Interaction volume radius: 5 \u00c5
Interaction volume height: 15 \u00c5
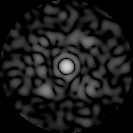
Disorder parameter: 0.8192